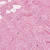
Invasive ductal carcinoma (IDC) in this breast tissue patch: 0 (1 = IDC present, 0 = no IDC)